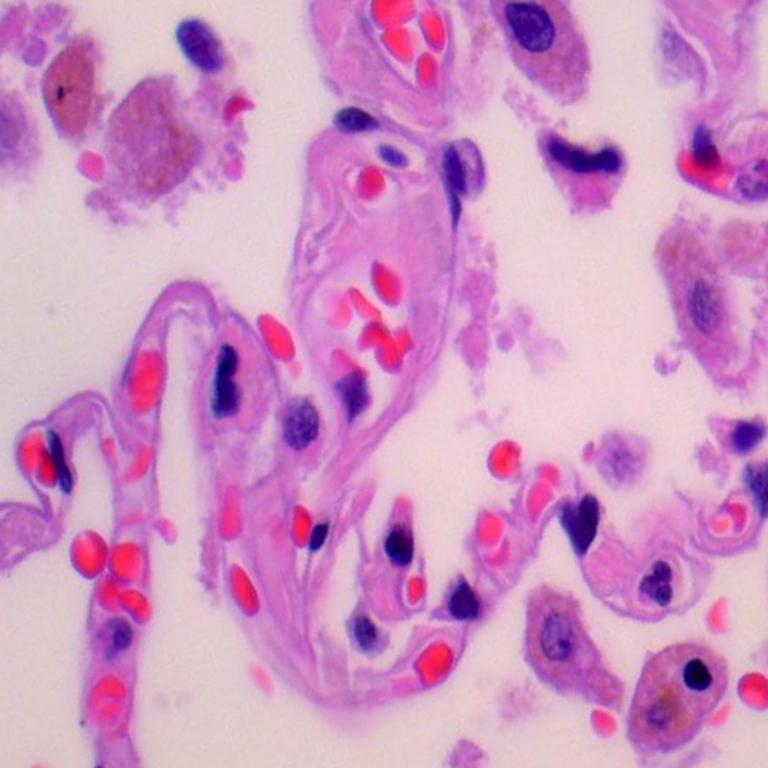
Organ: lung
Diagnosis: benign